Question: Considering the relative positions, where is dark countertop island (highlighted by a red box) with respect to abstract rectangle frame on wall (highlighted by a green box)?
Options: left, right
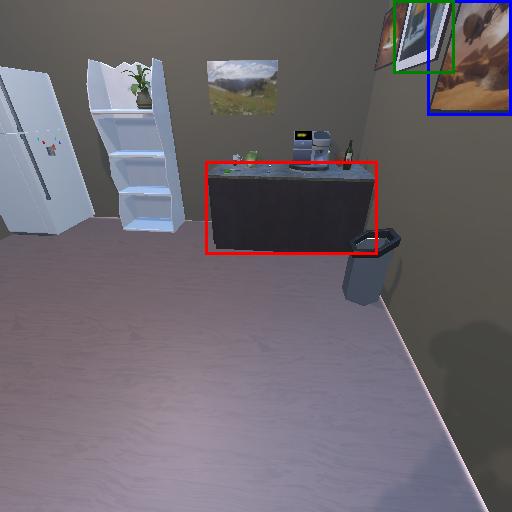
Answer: left